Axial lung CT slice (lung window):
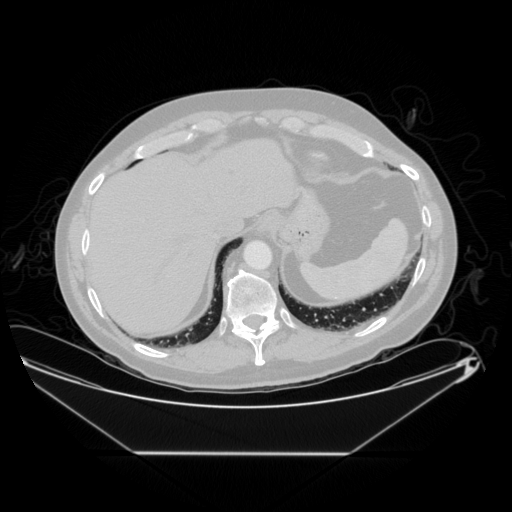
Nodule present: no